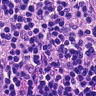
Metastatic tissue present: no